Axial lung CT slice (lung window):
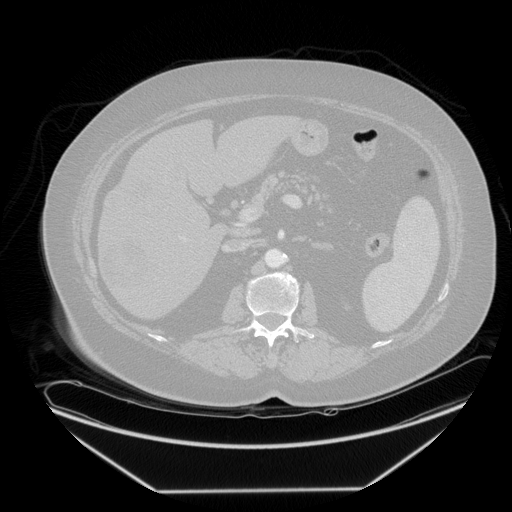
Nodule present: no